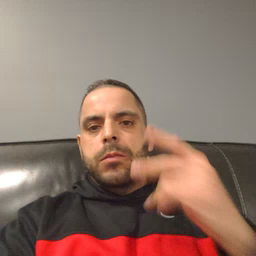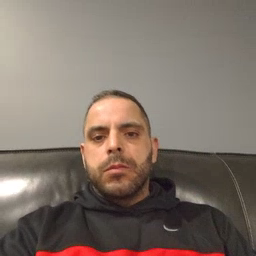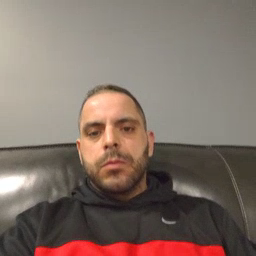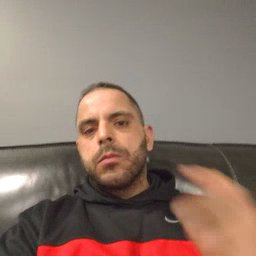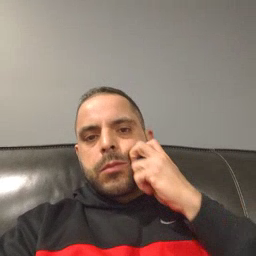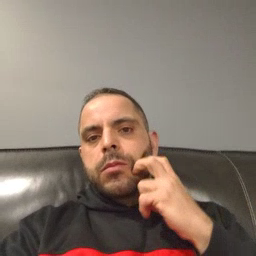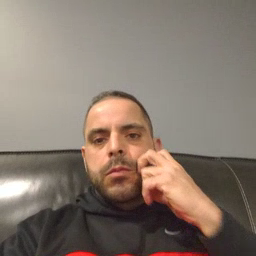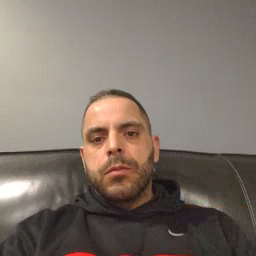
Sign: gum